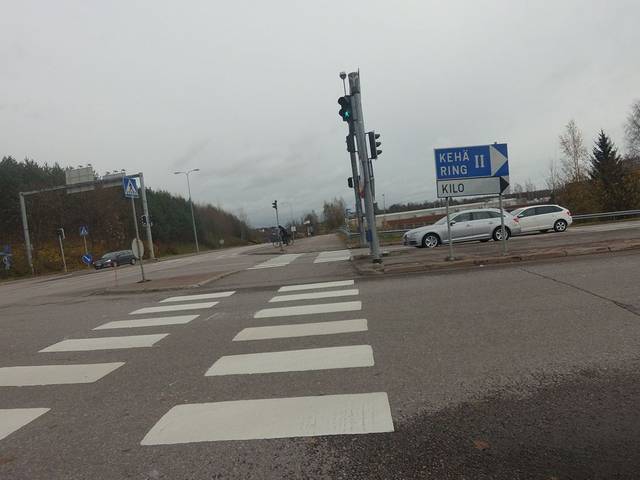
Region: Finland
Coordinates: 60.181, 24.754